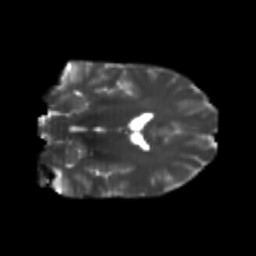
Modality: T2w
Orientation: coronal
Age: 21
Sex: male
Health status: healthy
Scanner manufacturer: philips
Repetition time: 7.389 s
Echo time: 0.08599 s